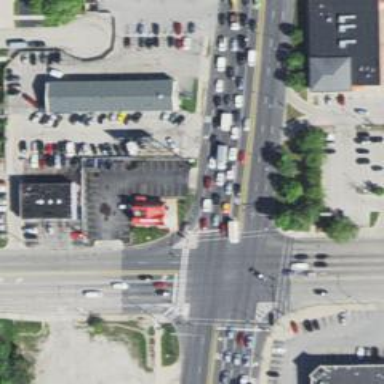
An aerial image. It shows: Footway located on traffic island.